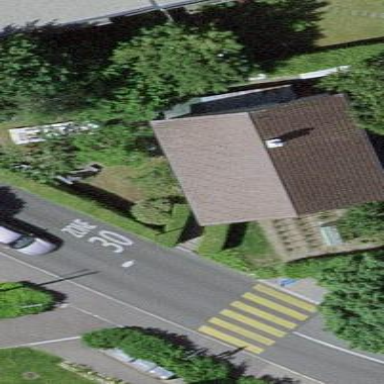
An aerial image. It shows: Simple and straightforward house.